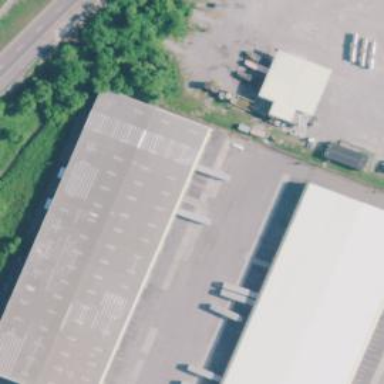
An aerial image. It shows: Warehouse.